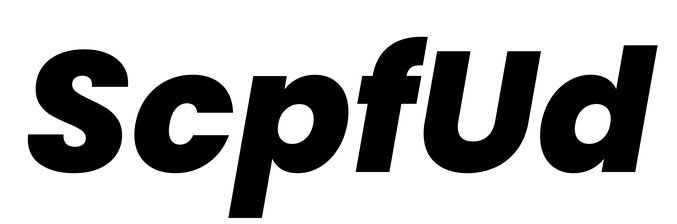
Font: Poppins-ExtraBoldItalic